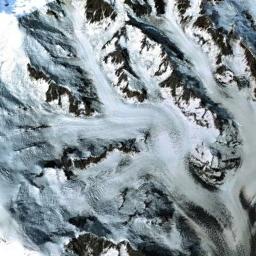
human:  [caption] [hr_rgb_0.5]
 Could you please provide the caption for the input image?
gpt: The snow berg is consist of bare land and white snow .

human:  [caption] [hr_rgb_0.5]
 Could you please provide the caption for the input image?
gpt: A snow-covered mountain covered in large areas .

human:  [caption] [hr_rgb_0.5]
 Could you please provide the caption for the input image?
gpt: The snowberg is covered with snow .

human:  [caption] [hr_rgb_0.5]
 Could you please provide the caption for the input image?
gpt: The snowberg has some valley glaciers but some ridges are not covered by glaciers .

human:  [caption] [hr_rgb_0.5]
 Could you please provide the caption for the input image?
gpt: There are much snow on the snowberg .